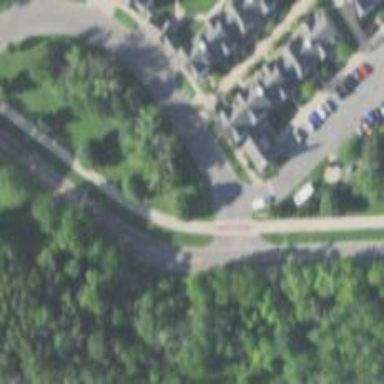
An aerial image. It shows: Marked crossing on footway.